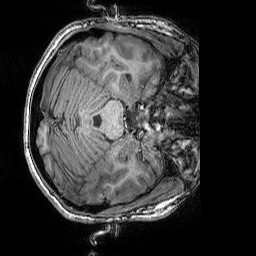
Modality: T1w
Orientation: axial
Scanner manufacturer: siemens
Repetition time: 2.25 s
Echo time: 0.00418 s